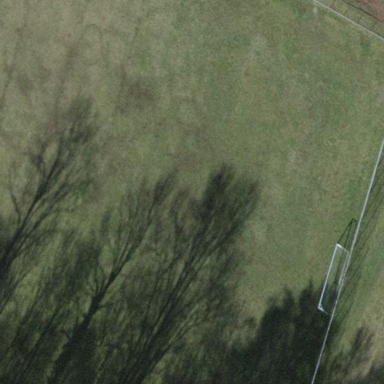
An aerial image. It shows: Soccer pitch with grass surface for leisure and sports.